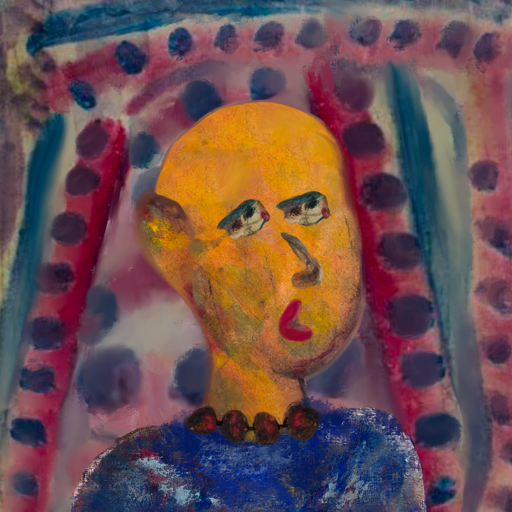
Background: HillGirl, Head And Neck Side: Gypsy_Mother, Face Side: Pipe, Bust: Irani, Hair Side: Blank, Head Accessory: Blank, Second Necklace: Blank, Necklace: Mosgoul, Baby: Blank